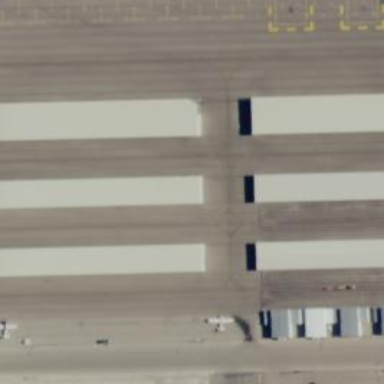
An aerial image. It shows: Image of taxiway at airport.